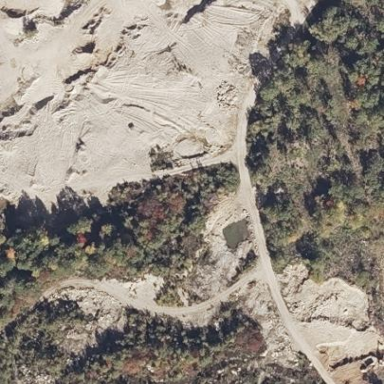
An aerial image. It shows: Quarry that is source of aggregate.